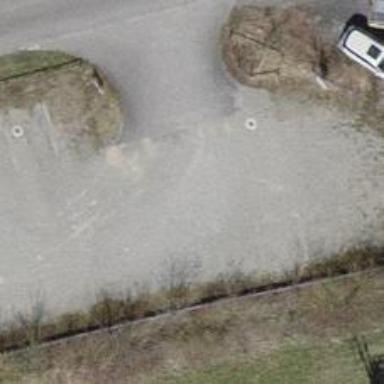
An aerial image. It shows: Road made of pebblestone meant for service vehicles.